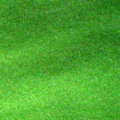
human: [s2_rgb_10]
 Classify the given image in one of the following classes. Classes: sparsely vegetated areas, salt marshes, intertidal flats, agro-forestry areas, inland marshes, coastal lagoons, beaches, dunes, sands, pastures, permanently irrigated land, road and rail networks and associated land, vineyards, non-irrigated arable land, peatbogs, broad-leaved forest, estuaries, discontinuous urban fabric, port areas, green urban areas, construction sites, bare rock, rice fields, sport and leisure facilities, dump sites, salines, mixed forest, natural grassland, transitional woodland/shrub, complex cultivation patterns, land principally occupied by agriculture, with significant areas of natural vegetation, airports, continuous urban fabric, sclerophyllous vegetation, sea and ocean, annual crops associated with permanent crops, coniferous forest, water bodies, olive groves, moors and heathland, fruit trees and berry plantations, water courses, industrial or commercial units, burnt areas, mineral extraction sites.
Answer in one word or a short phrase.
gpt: coastal lagoons